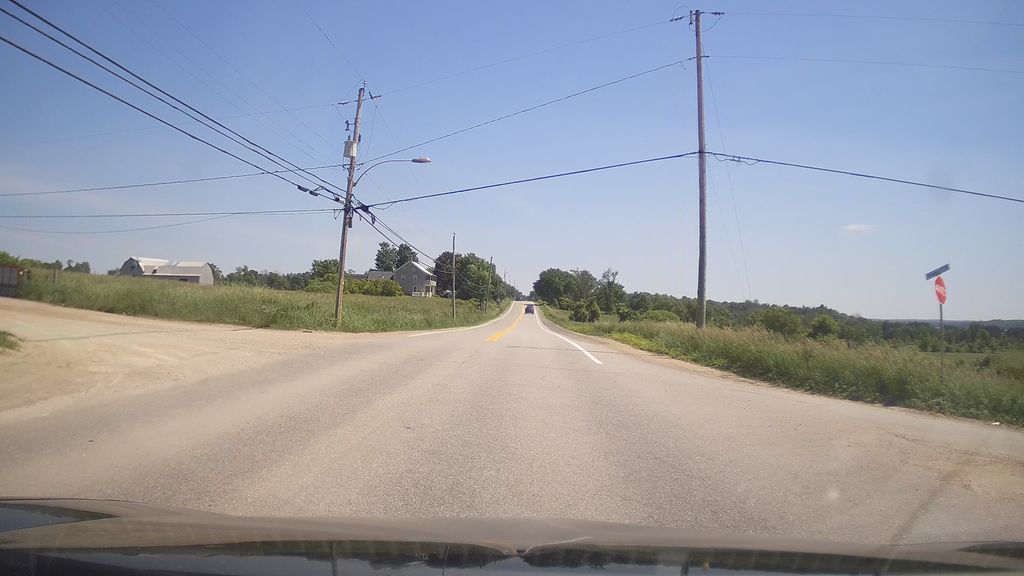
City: ottawa-gatineau